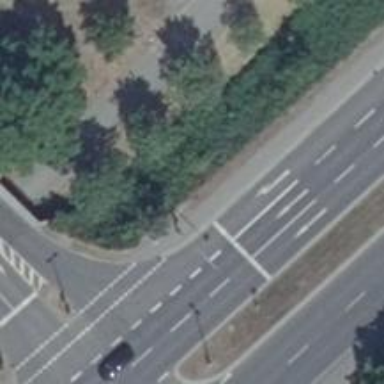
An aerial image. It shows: Road with traffic signals.